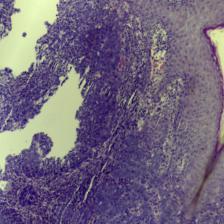
Diagnosis: OSCC